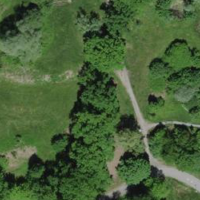
EUNIS habitat code: 53
Species observed at this site:
Cornus sanguinea
Corylus avellana